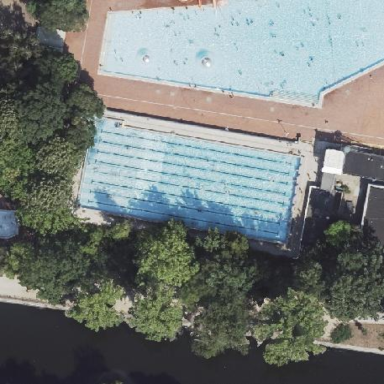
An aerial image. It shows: Swimming pool located in leisure land.